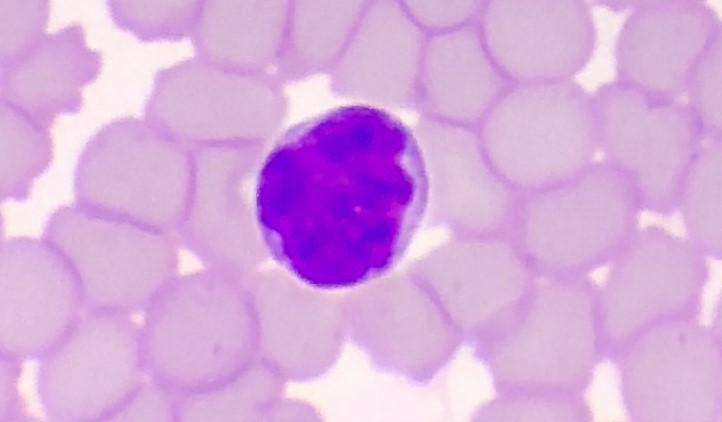
White blood cell type: Lymphocyte